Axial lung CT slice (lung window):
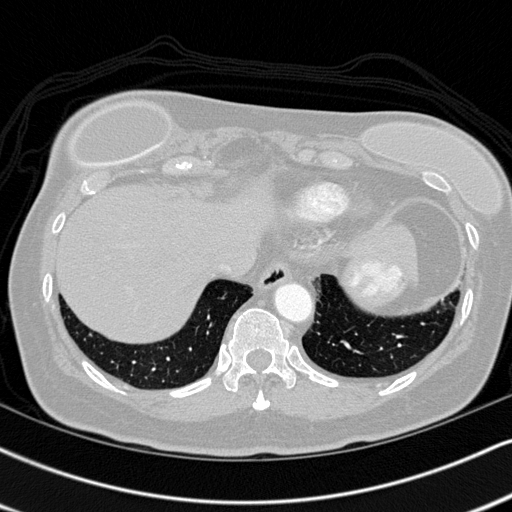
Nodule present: no